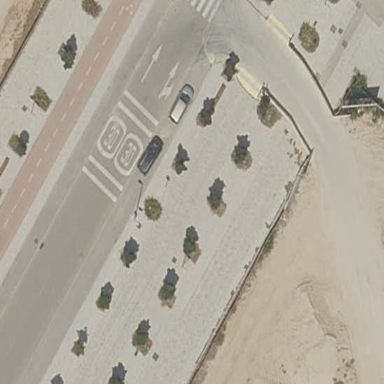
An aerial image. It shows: Street-side parking area.